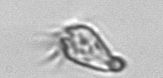
Label: Paratontonia_gracillima